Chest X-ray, PA view. Patient: 47 years old, sex M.
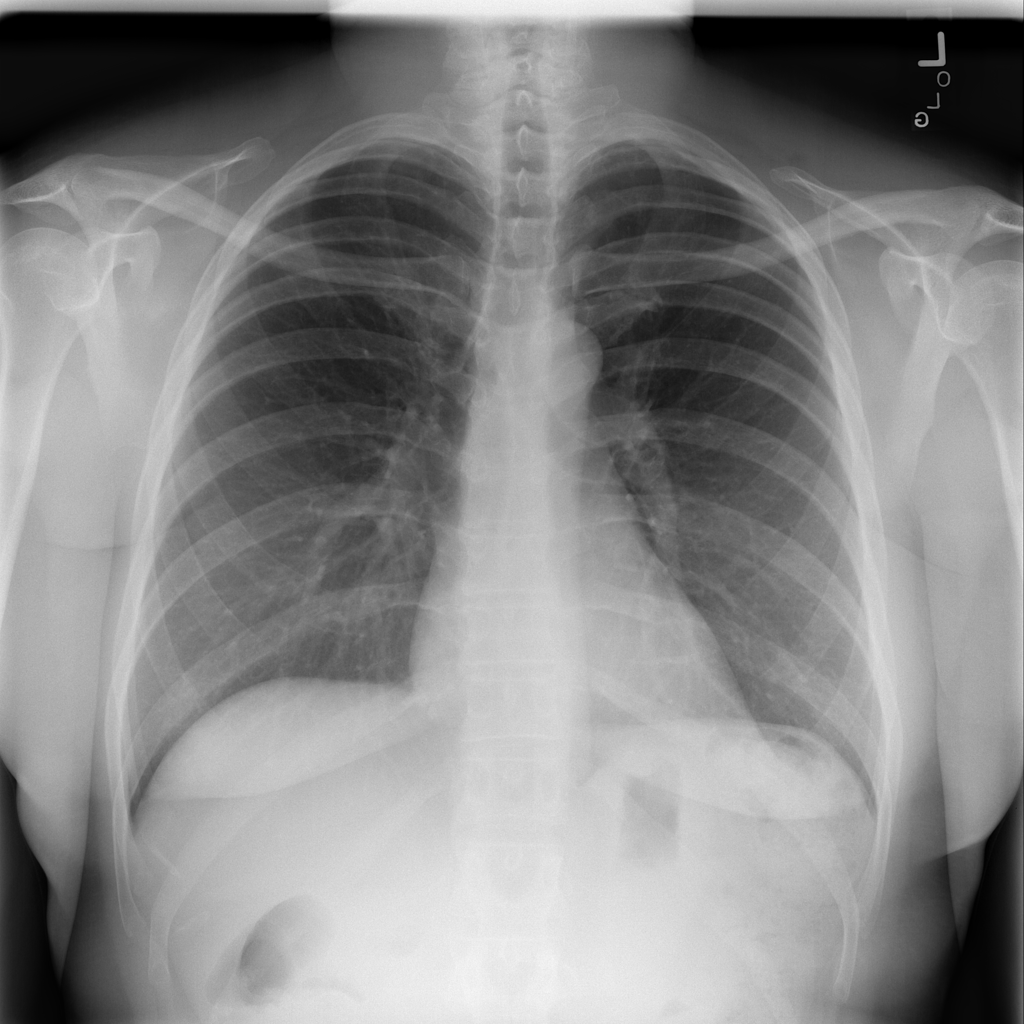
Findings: No Finding